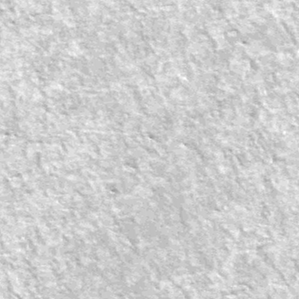
Label: frost